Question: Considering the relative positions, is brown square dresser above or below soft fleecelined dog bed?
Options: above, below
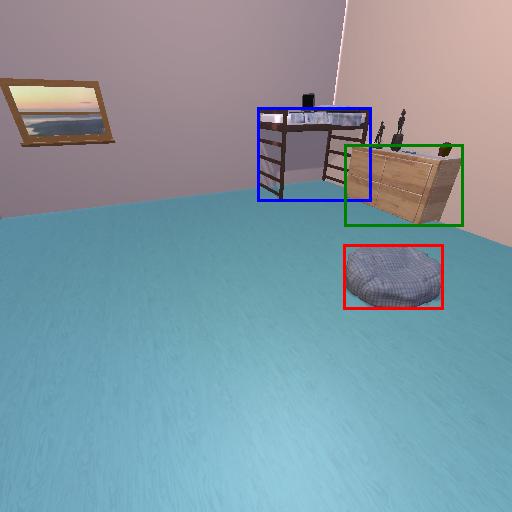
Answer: above